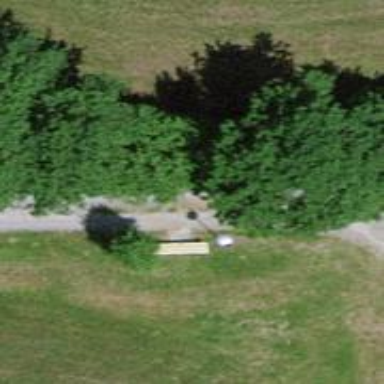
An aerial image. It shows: Bench.